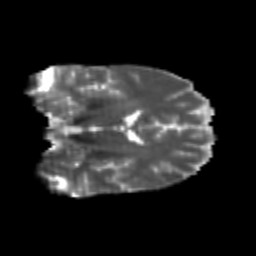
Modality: T2w
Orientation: coronal
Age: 22
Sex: male
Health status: healthy
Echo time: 0.074 s